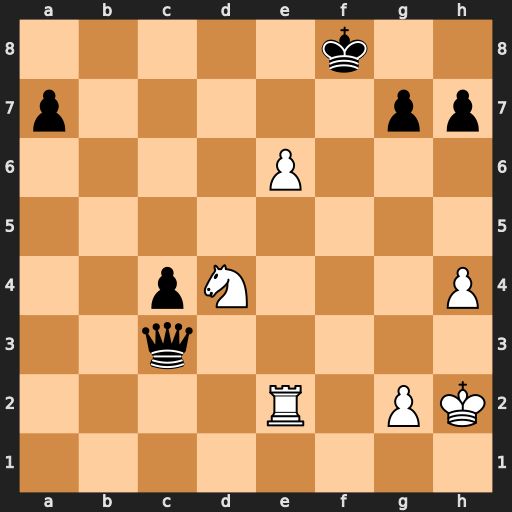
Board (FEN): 5k2/p5pp/4P3/8/2pN3P/2q5/4R1PK/8
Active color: w
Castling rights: -
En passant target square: -
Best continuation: e7+ Ke8 Nb5 Qf6 Nc7+